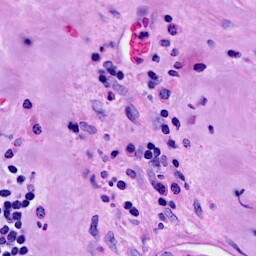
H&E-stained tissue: Breast